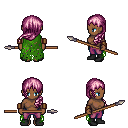
a pixel art fantasy rpg character, female body template, human, dark skin, green tattered cape, magenta pants, pink left-swept hairstyle, leather bracers, black shoes, spear, four views (front, back, left, right), 2x2 character sprite sheet, small pixel art, hard edges, no anti-aliasing